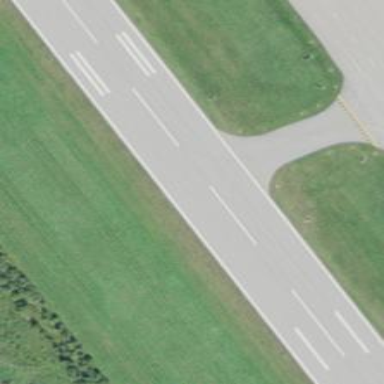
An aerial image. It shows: Image of taxiway at airport.